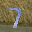
Label: 7